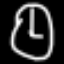
Label: clock